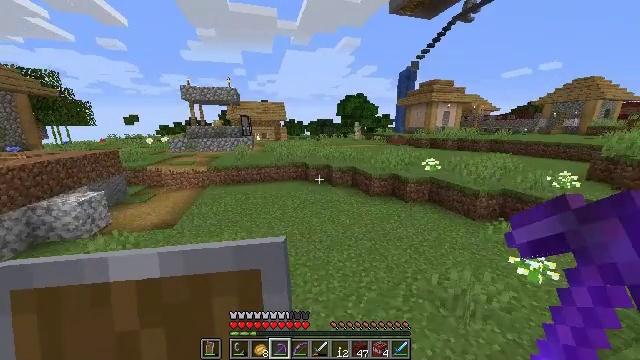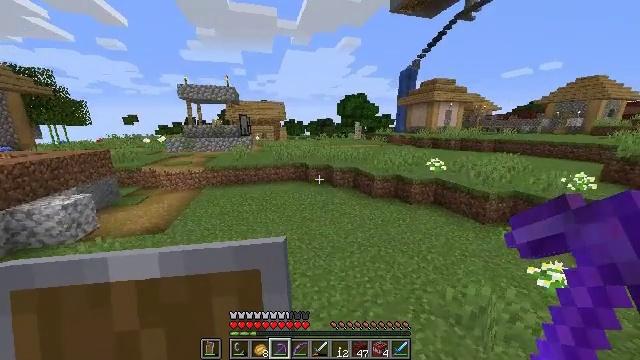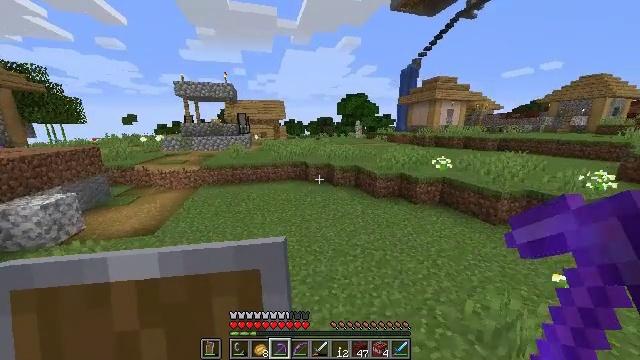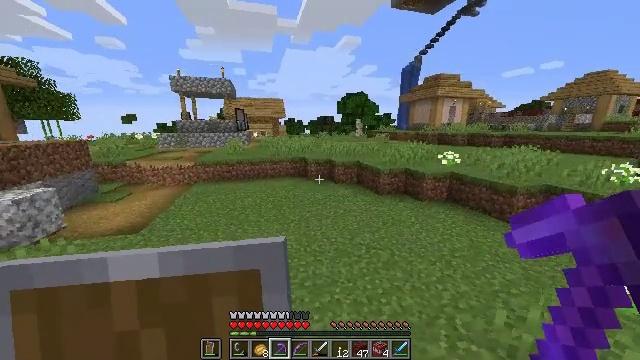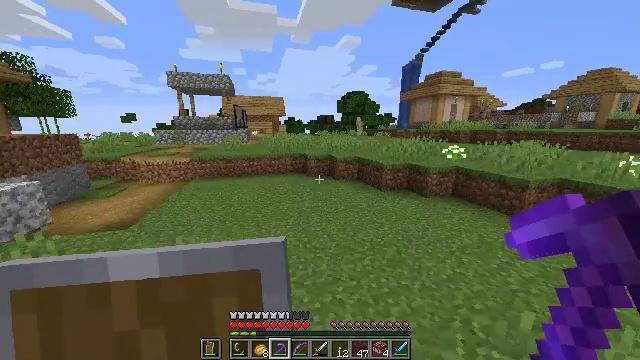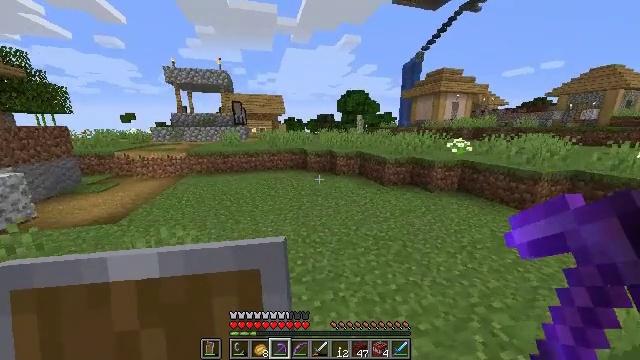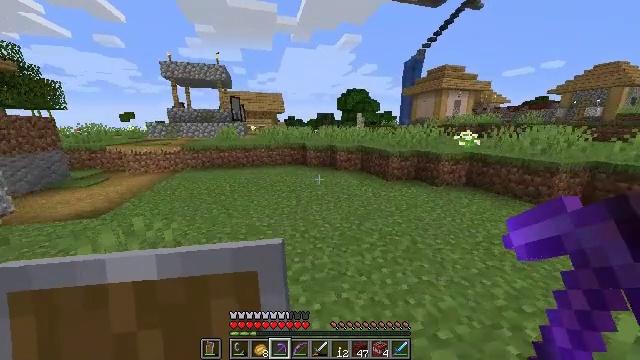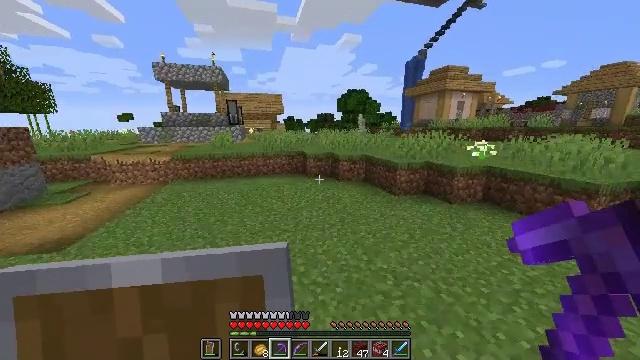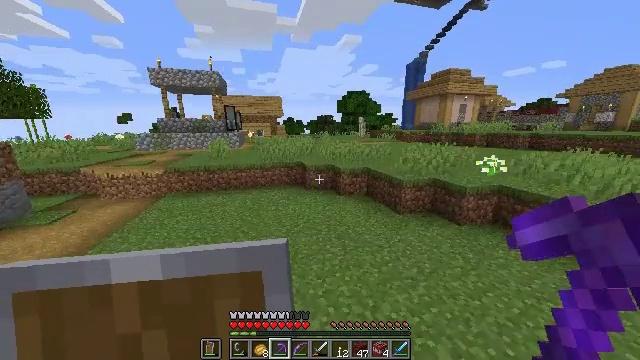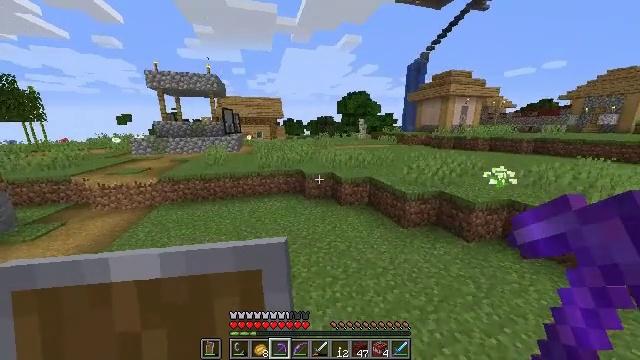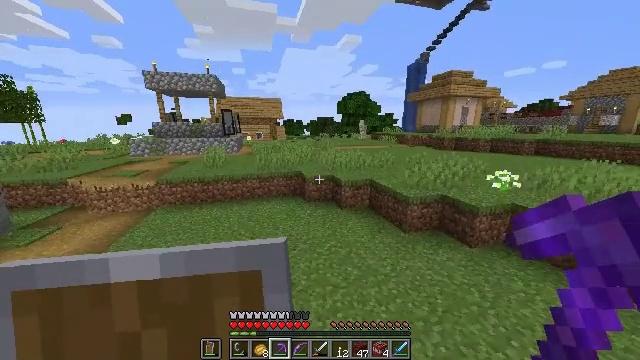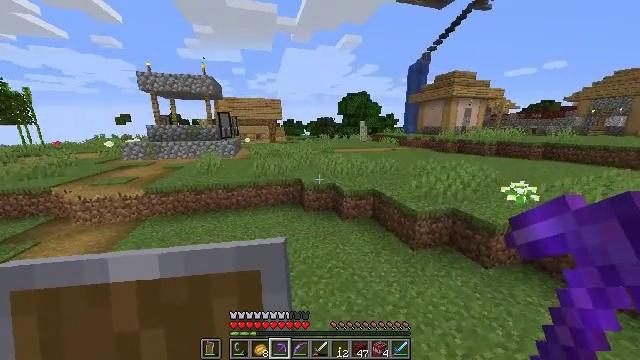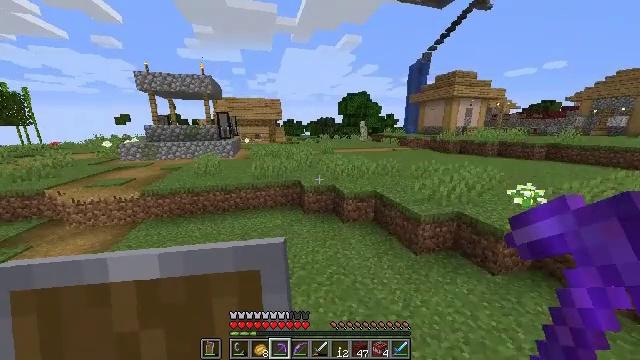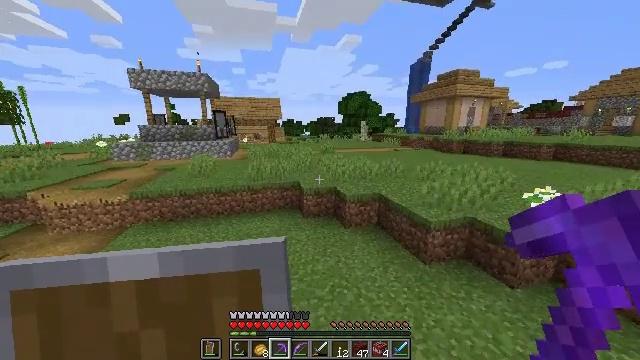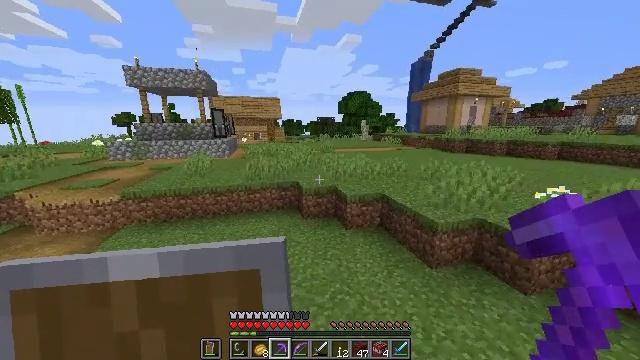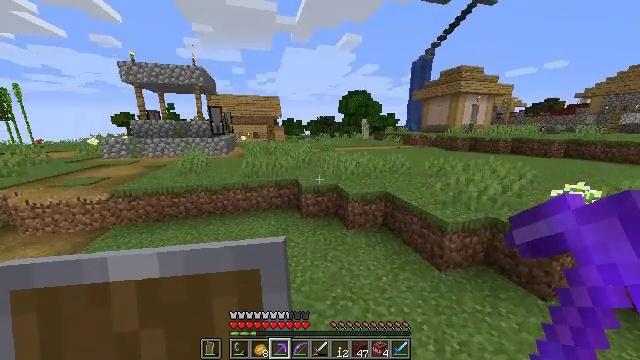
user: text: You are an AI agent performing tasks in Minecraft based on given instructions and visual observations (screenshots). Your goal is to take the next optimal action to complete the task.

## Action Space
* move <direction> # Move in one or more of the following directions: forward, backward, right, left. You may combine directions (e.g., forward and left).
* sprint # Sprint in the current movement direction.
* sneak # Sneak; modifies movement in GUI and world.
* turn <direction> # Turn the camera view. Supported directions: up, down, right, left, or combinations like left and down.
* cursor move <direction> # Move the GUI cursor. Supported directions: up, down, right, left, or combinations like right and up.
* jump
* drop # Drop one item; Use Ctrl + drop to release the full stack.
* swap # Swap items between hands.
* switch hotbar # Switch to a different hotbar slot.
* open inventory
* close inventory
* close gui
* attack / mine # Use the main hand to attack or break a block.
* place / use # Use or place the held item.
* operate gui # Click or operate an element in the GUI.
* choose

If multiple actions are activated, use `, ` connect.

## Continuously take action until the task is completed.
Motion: motion action
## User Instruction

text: Smelt ancient debris to obtain netherite scrap.
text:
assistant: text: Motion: move forward, jump
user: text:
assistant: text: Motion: move forward, jump
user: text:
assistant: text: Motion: move forward, jump
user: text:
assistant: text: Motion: move forward, jump
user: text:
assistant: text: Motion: move forward, jump
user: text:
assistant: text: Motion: move forward, jump
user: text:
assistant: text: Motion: move forward, jump
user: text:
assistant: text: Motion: move forward, jump
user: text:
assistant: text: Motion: move forward, jump
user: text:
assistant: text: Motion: move forward, jump
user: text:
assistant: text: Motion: move forward, jump
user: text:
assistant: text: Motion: move forward, jump
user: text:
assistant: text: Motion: move forward, jump
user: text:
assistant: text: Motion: move forward
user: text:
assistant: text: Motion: move forward
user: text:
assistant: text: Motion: move forward
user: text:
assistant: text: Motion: move forward
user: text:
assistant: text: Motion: move forward
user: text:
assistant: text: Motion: move forward
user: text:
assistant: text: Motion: move forward
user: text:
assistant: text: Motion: move forward
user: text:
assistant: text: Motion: move forward
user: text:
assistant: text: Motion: move forward
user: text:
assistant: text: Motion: move forward
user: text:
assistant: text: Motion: move forward
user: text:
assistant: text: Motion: move forward
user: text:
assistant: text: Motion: move forward, jump
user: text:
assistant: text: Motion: move forward, jump
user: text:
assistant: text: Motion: move forward, jump
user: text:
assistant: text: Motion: move forward, jump